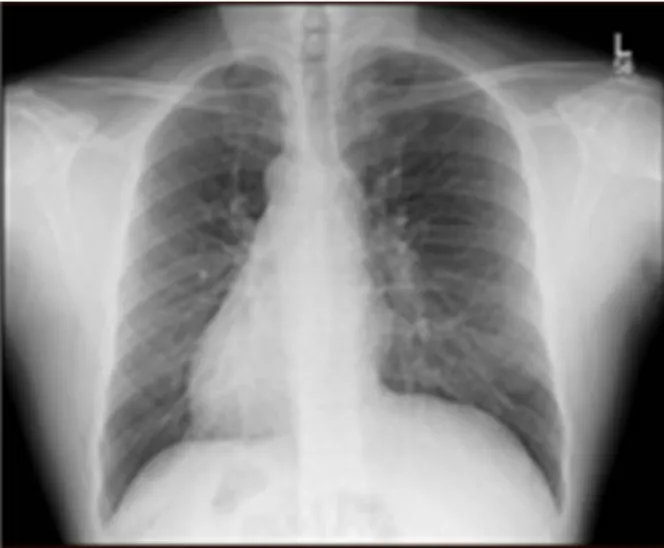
Chest X Ray showing dextrocardia with stomach fundic gas shadow on Right side.
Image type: radiology (x_ray)